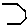
Label: hexagon